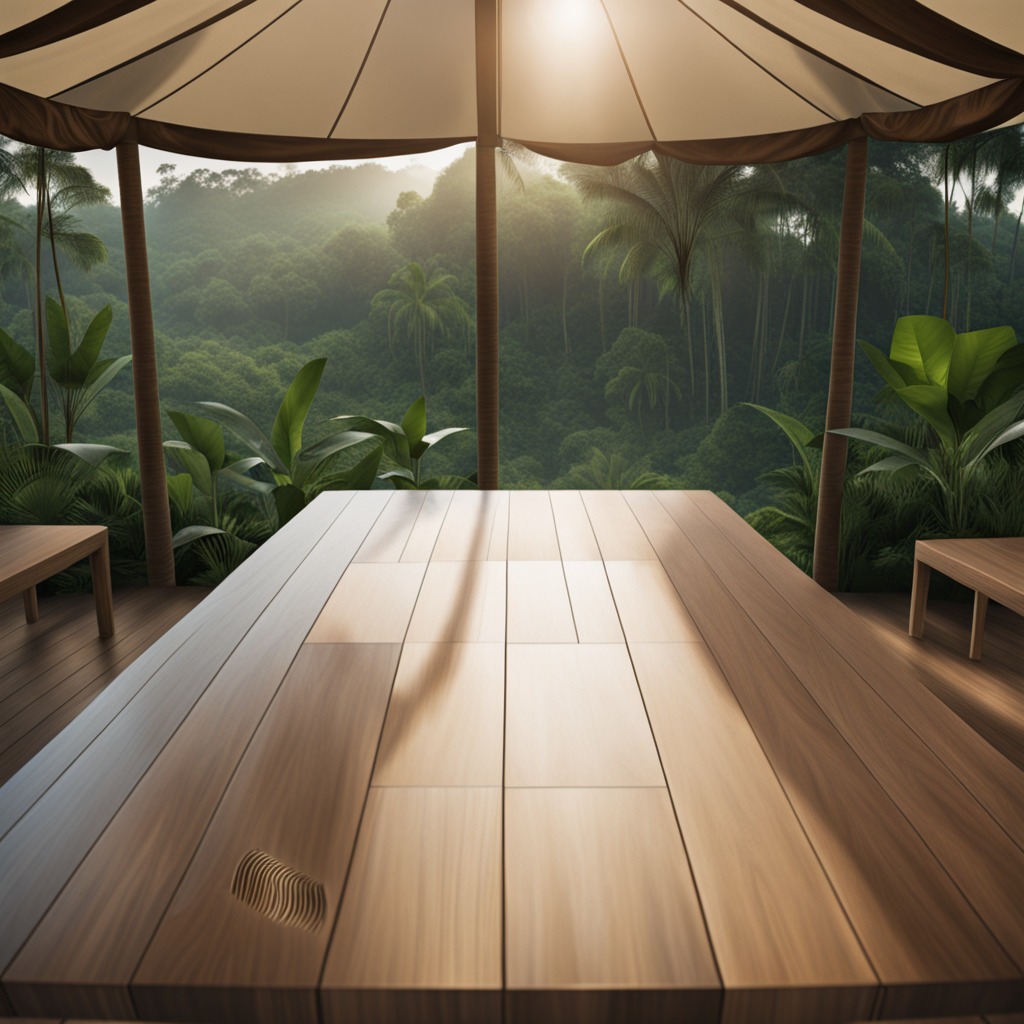
A coiled metal spring is lying on a wooden table inside a jungle field workshop tent.